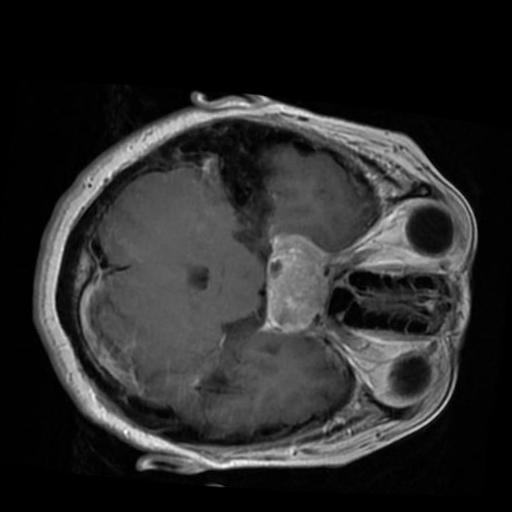
Label: brain_tumor